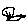
Label: bird